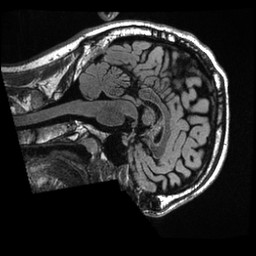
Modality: T1w
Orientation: sagittal
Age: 22
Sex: male